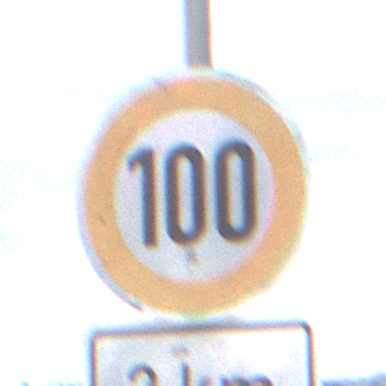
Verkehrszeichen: Geschwindigkeit100
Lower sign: Entfernungsangaben2
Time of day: Midday
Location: Outdoor (Suburban)
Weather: Overcast
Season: NotSpecified
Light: Natural